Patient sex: M
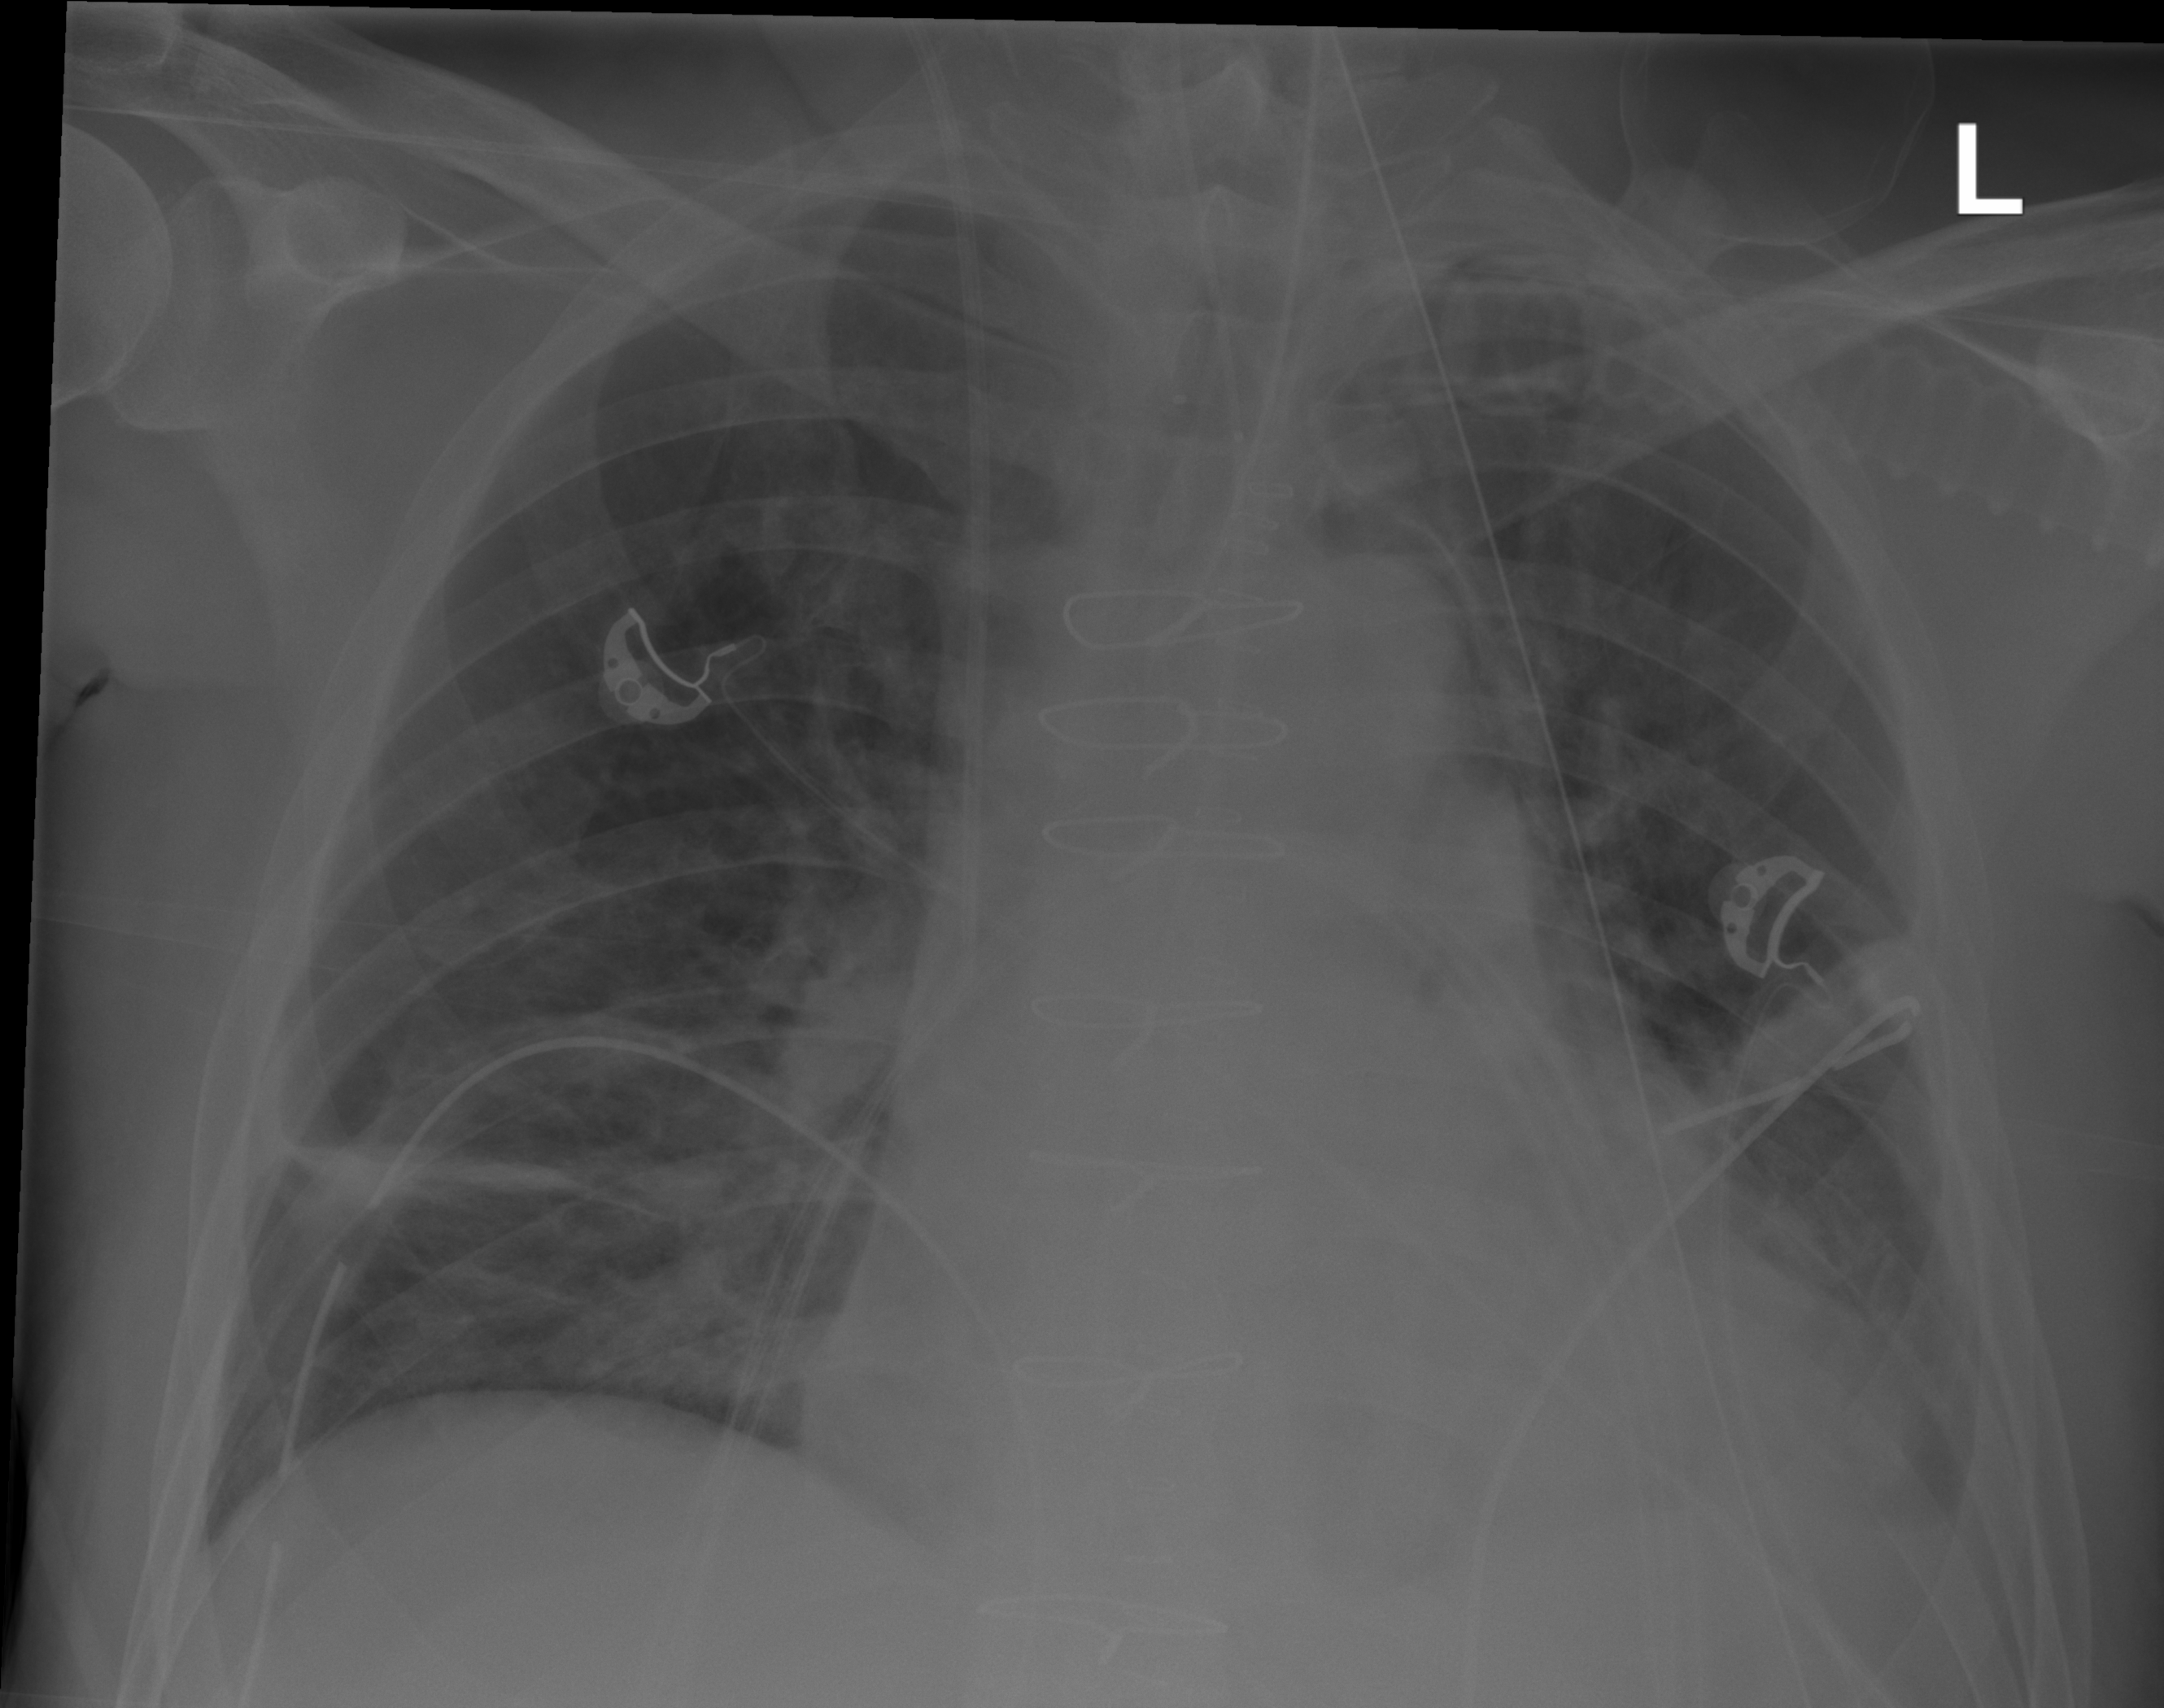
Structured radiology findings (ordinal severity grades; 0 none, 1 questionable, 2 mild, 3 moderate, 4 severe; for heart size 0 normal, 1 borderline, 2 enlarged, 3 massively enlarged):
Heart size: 2
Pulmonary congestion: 2
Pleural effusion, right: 0
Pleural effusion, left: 2
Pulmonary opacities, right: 0
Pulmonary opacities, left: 0
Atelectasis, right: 2
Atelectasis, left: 3